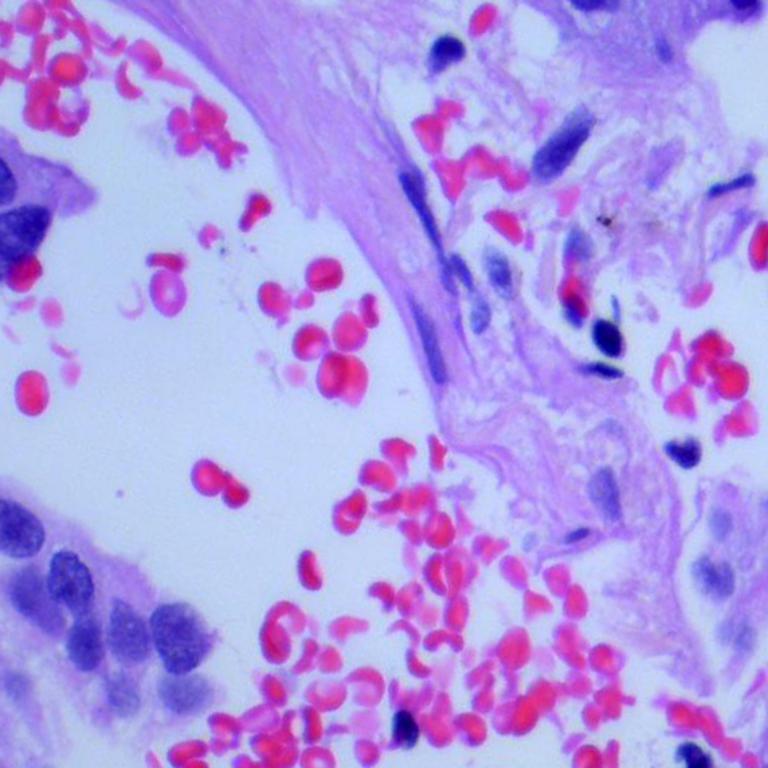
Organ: lung
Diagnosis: adenocarcinomas